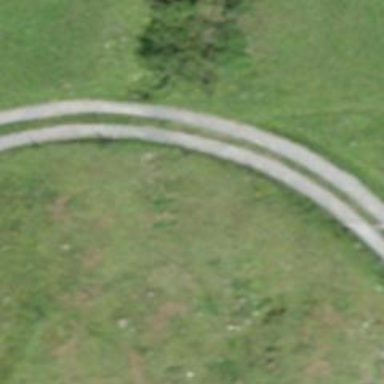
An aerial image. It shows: Culvert tunnel.